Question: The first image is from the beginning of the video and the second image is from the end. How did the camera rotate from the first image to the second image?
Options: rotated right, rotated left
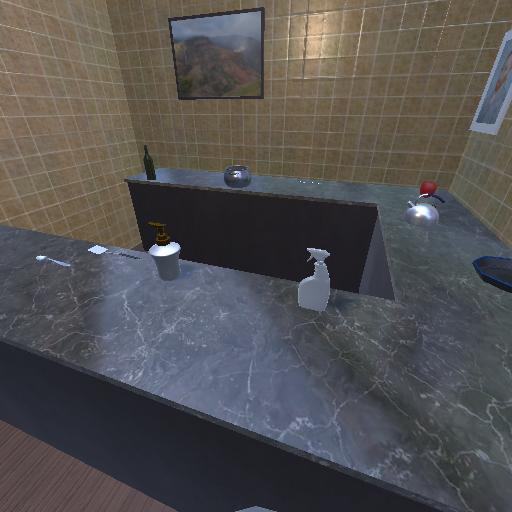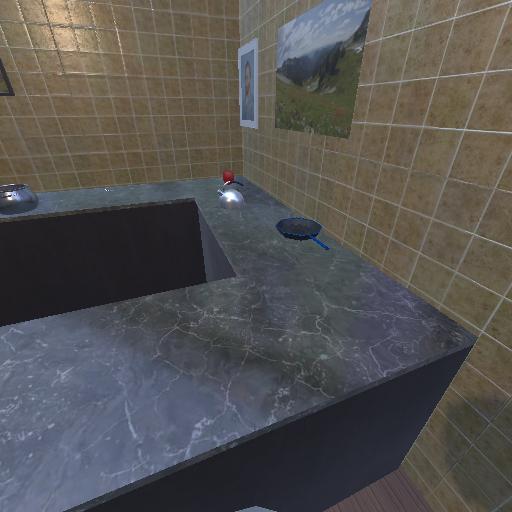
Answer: rotated right